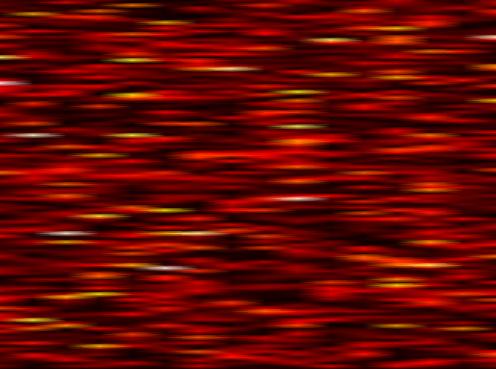
Label: OFDM